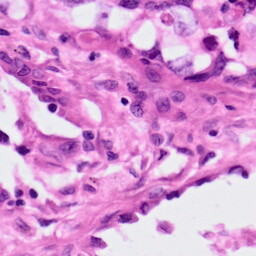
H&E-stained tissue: Lung